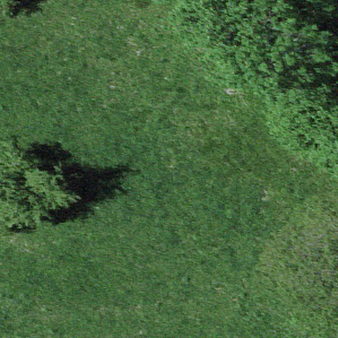
Label: other